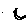
Label: moon